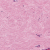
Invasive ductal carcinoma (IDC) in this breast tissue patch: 0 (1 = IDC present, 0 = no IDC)